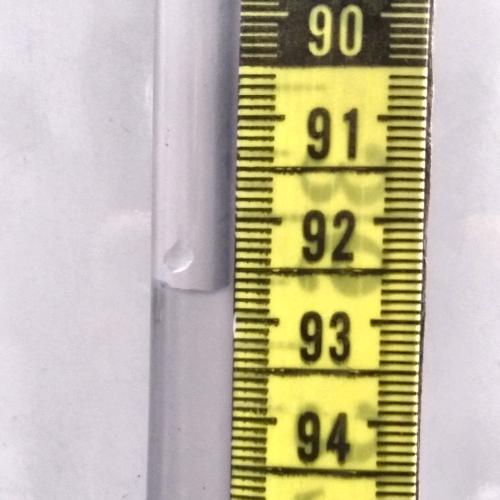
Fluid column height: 92.7 cm